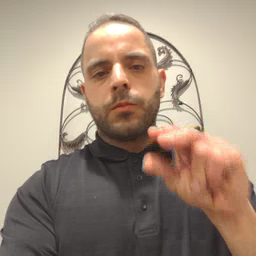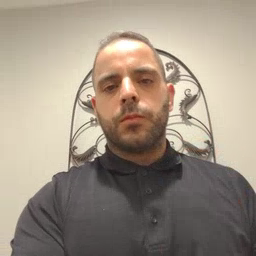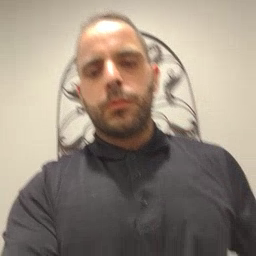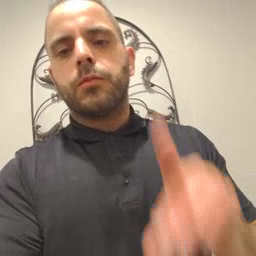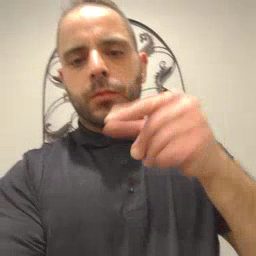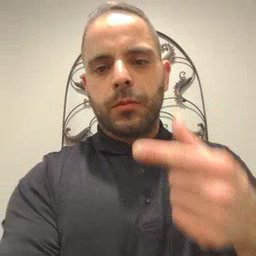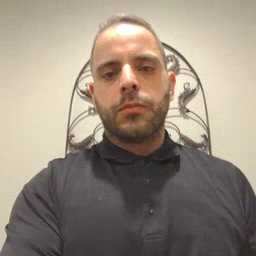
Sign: dog